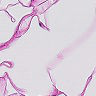
Metastatic tissue present: no